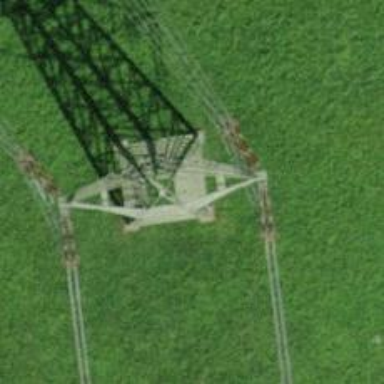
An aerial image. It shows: Power line in the image.